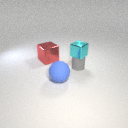
small gray rubber cylinder to the right of large red metal cube